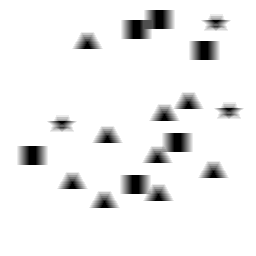
Squares: 6
Triangles: 9
Stars: 3
Total shapes: 18